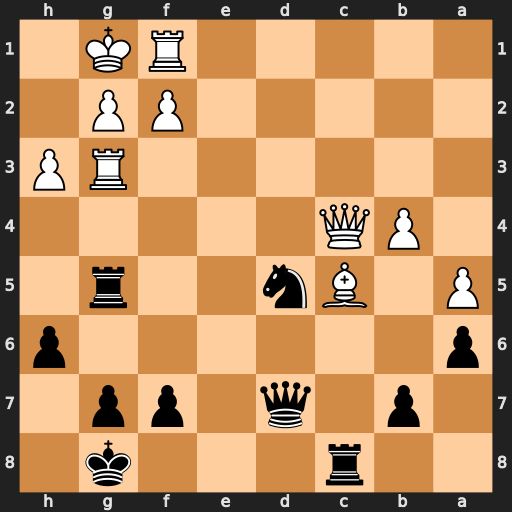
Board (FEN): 2r3k1/1p1q1pp1/p6p/P1Bn2r1/1PQ5/6RP/5PP1/5RK1
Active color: b
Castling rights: -
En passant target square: -
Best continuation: Rxg3 fxg3 Ne3 Qxf7+ Qxf7